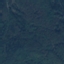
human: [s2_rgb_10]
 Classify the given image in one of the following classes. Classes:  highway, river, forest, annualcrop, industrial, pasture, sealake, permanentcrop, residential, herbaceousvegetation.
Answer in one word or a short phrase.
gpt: Forest